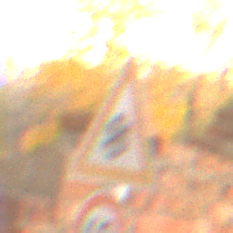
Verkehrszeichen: SchneeOderEisglaette
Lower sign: Geschwindigkeit60
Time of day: SunriseSunset
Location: Roofed (Suburban)
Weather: Clear
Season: NotSpecified
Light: Natural